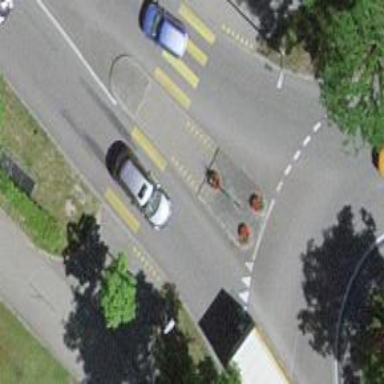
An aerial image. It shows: Zebra crossing with crossing island.